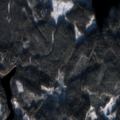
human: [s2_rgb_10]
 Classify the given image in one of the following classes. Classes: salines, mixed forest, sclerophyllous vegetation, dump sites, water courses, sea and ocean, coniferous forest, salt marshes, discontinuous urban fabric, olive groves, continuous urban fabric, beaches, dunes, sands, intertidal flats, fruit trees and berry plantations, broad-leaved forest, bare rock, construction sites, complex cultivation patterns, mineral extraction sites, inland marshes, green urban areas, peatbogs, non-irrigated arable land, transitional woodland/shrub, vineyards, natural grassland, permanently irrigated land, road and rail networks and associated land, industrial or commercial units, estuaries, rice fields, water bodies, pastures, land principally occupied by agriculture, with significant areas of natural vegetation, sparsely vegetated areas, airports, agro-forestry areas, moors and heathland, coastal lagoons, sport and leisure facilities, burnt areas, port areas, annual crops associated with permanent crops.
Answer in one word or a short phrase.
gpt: coniferous forest, mixed forest, transitional woodland/shrub, water bodies